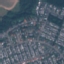
Land use / land cover class: Residential